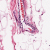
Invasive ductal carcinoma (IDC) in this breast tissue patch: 0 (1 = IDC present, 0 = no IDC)